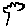
Label: tree